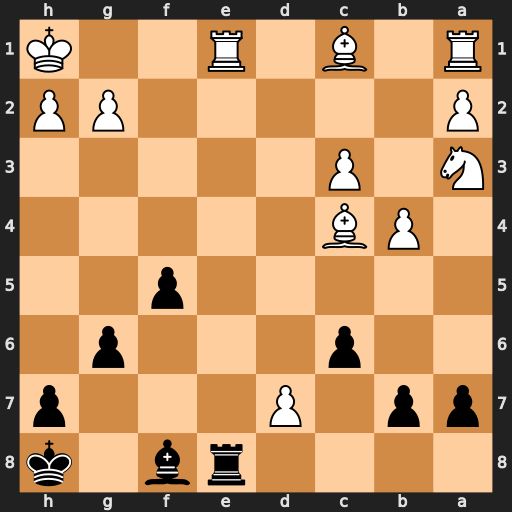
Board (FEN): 4rb1k/pp1P3p/2p3p1/5p2/1PB5/N1P5/P5PP/R1B1R2K
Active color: b
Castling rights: -
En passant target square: -
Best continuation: Rxe1+ Bf1 Rxf1#